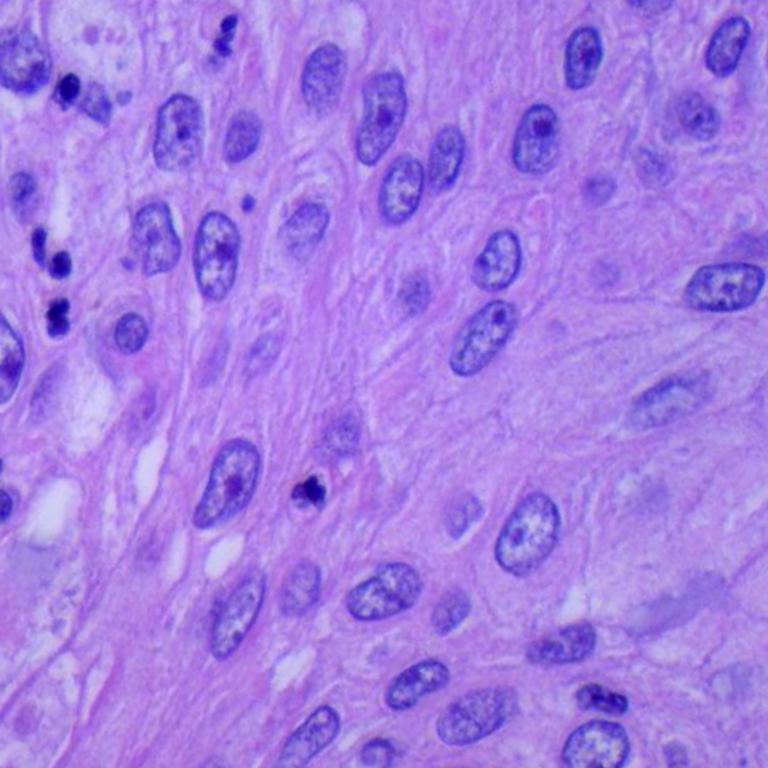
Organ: lung
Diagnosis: squamous carcinomas